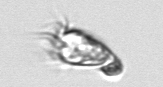
Label: Paratontonia_gracillima